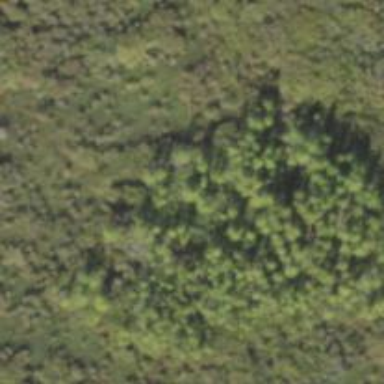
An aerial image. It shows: Woodland with needle-leaved trees.